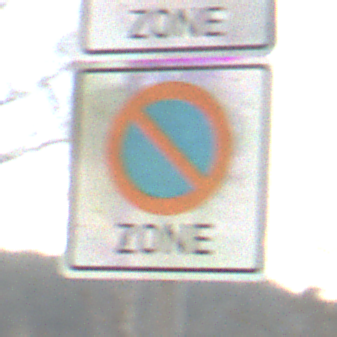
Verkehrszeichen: BeginnEingeschraenktesHalteverbotZone
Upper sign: BeginnZone30
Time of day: MorningAfternoon
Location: Outdoor (Nature)
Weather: PartlyCloudy
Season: Autumn
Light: Natural